Group 1:
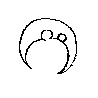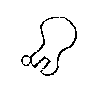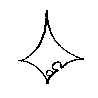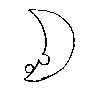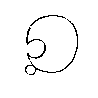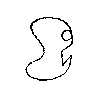
Group 2:
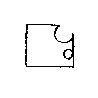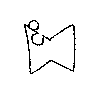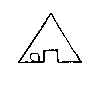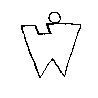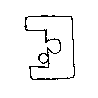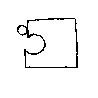
Rule separating the two groups: Closed region is made of curves if flaws are ignored vs. closed region is a polygon if flaws are ignored.
Concepts: approximately, curved_straight, imperfection_small
Author: Douglas R. Hofstadter